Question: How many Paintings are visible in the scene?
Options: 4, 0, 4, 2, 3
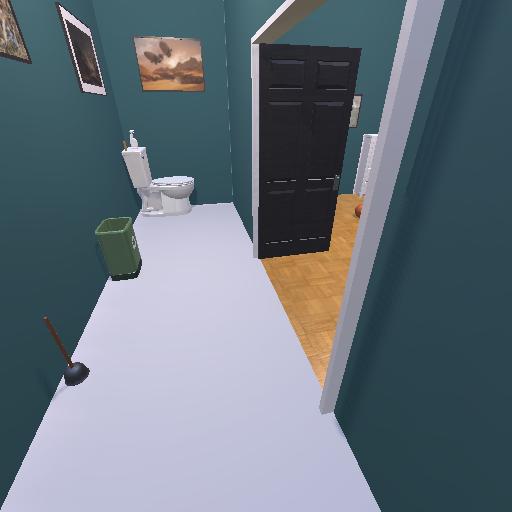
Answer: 4